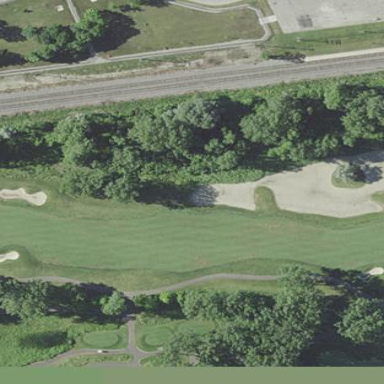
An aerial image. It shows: Golf fairway surrounded by grass.